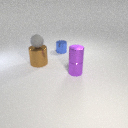
small purple metal cylinder above small purple metal cylinder